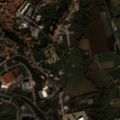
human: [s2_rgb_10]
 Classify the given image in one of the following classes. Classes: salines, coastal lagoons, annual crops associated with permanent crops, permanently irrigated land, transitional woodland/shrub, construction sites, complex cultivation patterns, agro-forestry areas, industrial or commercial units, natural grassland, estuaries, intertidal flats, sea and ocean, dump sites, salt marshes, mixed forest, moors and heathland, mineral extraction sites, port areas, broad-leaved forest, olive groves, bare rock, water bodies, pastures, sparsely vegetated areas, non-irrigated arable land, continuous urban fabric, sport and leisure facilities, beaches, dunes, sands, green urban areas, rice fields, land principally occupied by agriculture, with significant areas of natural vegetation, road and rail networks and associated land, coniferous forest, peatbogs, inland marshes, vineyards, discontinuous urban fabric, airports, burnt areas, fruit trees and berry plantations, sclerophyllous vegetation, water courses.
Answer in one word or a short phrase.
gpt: continuous urban fabric, discontinuous urban fabric, industrial or commercial units, permanently irrigated land, olive groves, complex cultivation patterns